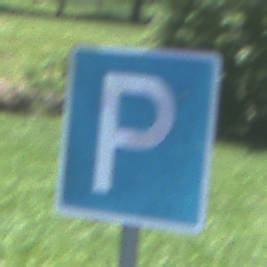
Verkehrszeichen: Parken
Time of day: Midday
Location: Outdoor (Nature)
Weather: Clear
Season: Summer
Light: Natural